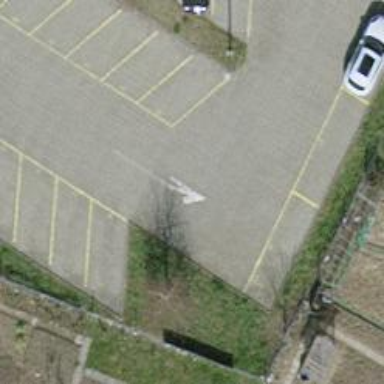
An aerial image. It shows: Parking aisle made of paving stones.